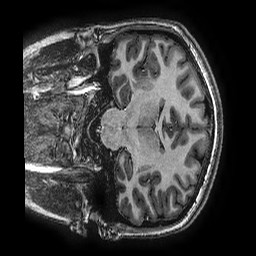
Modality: T1w
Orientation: coronal
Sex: female
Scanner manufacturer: ge
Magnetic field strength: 3 T
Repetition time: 0.00766 s
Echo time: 0.003476 s